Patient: sex M, age 64
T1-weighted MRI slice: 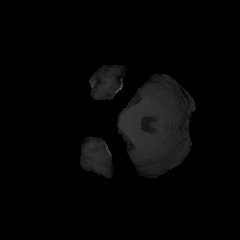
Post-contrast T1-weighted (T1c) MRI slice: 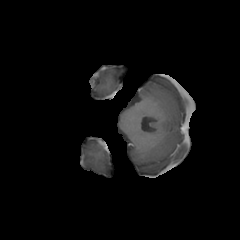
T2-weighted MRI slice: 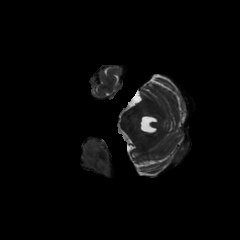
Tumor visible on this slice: no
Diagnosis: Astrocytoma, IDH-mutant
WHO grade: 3